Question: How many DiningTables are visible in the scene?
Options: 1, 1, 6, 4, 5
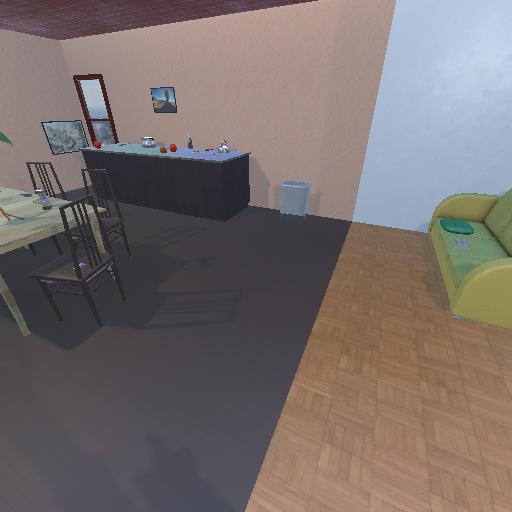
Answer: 1